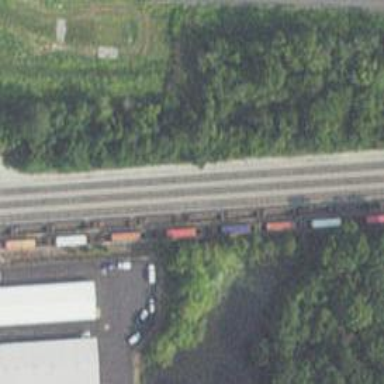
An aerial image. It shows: View of railway yard.